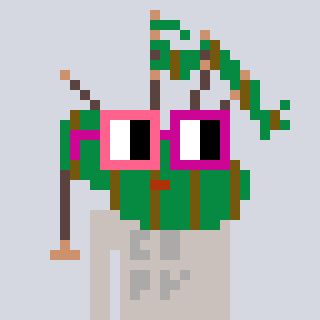
a pixel art character with square pink and red glasses, a bagpipe-shaped head and a foggrey-colored body on a cool background